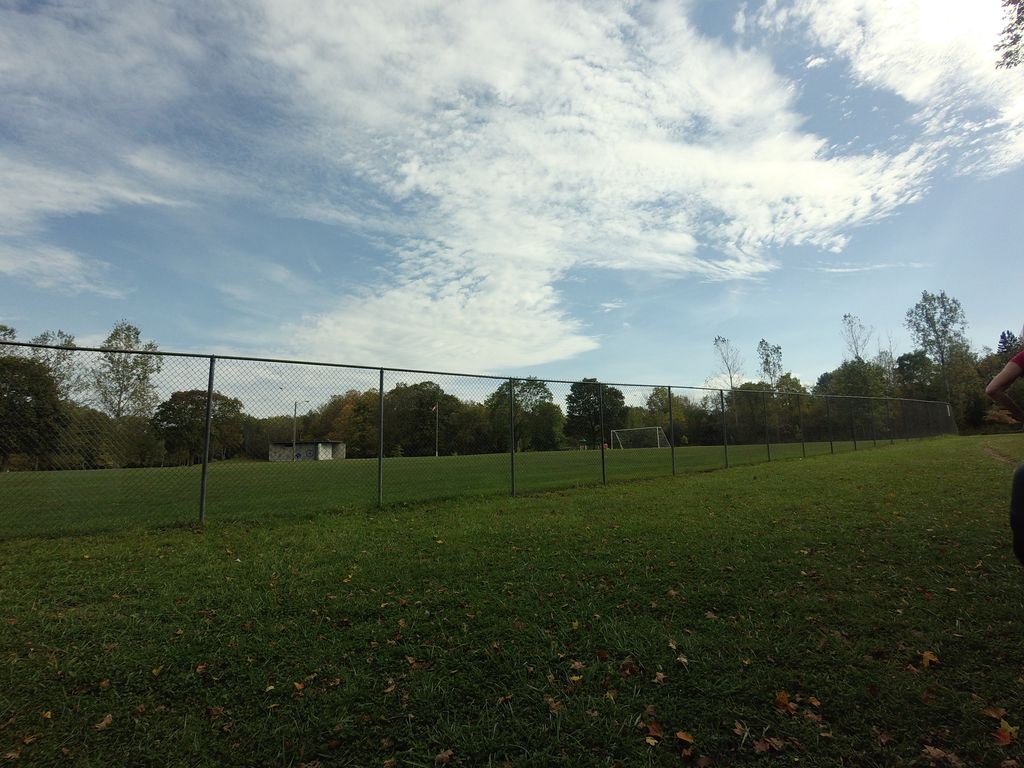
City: hamilton